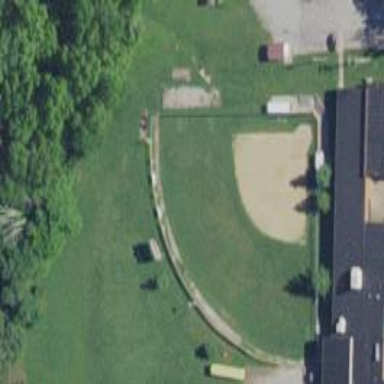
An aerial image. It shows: Baseball pitch for leisure land activities.